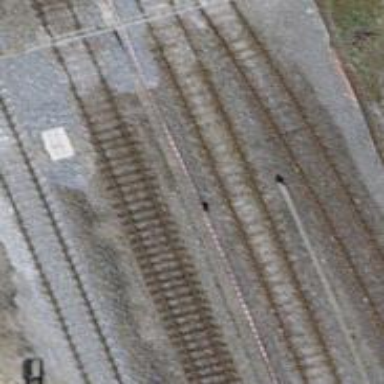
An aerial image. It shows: Single-track electrified railway yard with contact line electrification.